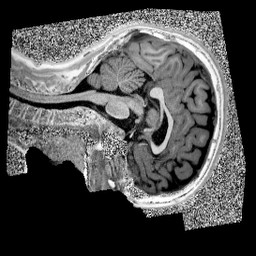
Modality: UNIT1
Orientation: sagittal
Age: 12
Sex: male
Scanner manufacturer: siemens
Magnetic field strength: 3 T
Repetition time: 4 s
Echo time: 0.00299 s